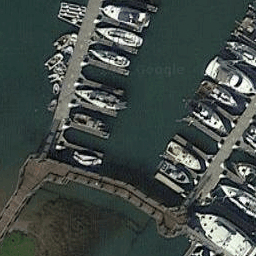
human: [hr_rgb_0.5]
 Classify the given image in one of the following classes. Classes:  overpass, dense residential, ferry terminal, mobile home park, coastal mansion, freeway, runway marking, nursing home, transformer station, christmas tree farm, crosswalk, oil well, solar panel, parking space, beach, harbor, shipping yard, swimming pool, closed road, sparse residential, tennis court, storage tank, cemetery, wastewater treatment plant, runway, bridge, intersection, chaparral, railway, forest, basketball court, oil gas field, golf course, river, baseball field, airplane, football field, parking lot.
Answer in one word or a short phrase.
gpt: harbor